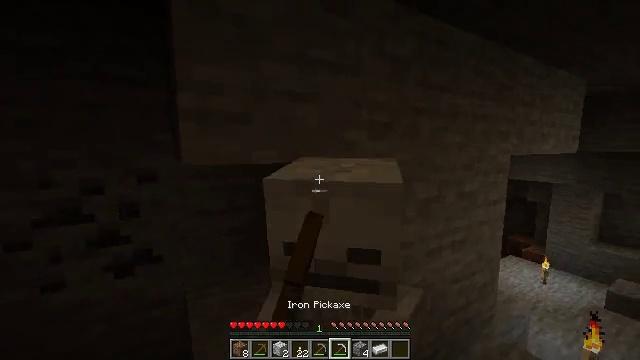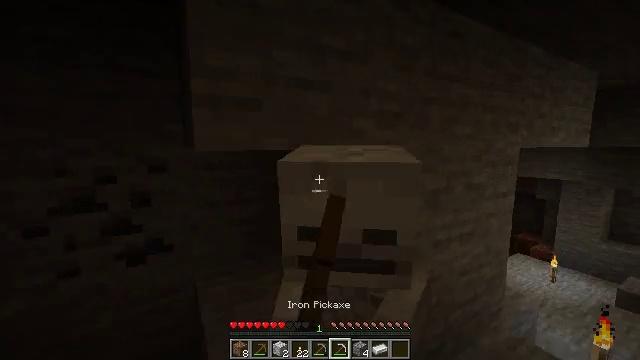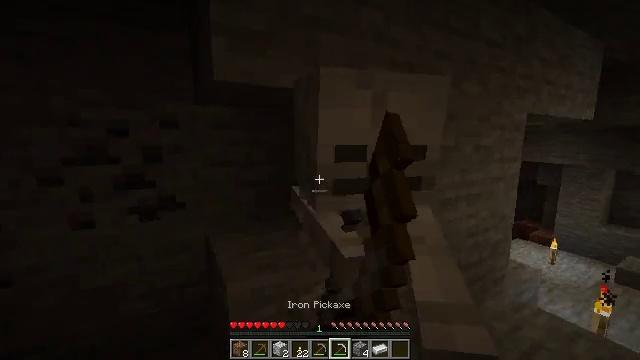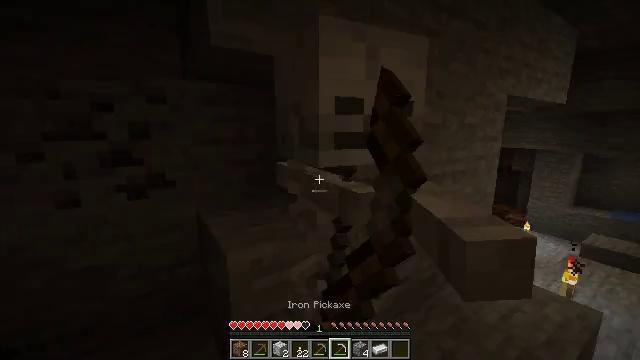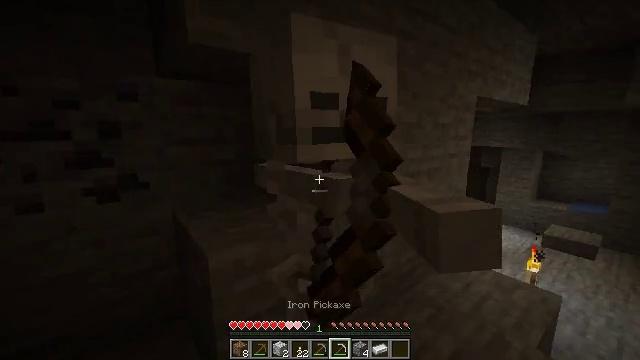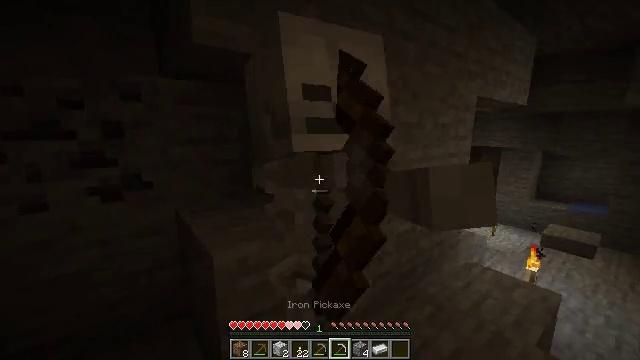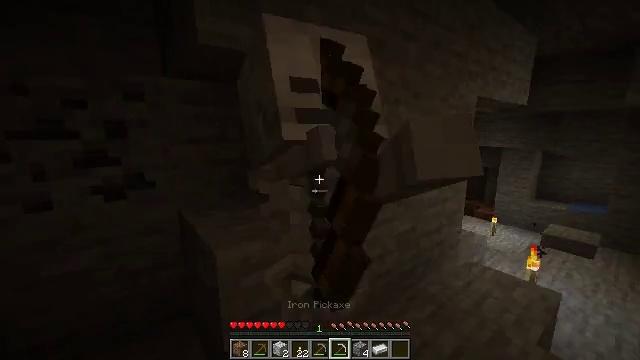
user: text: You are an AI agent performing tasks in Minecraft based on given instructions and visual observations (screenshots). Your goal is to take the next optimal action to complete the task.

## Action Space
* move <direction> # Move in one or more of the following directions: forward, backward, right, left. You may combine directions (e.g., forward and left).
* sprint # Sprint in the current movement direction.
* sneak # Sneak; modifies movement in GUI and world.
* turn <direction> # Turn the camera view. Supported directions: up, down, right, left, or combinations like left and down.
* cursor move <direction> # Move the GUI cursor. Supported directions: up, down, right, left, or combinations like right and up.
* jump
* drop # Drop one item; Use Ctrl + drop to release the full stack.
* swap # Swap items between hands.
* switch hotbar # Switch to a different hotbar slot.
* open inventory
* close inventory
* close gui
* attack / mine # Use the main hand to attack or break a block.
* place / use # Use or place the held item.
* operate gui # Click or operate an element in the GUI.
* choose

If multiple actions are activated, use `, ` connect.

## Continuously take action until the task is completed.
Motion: motion action
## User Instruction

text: Fight a skeleton.
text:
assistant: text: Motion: turn left
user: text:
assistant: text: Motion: turn down, attack / mine
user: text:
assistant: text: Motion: turn right and down, attack / mine
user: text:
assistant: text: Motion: turn right
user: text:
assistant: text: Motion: no_op
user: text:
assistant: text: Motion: no_op
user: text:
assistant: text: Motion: no_op